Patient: sex F, age 35
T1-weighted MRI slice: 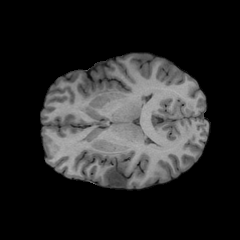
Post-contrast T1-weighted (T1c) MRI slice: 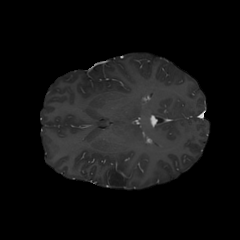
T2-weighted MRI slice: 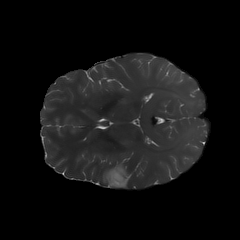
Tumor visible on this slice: yes
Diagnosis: Oligodendroglioma, IDH-mutant, 1p/19q-codeleted
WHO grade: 2